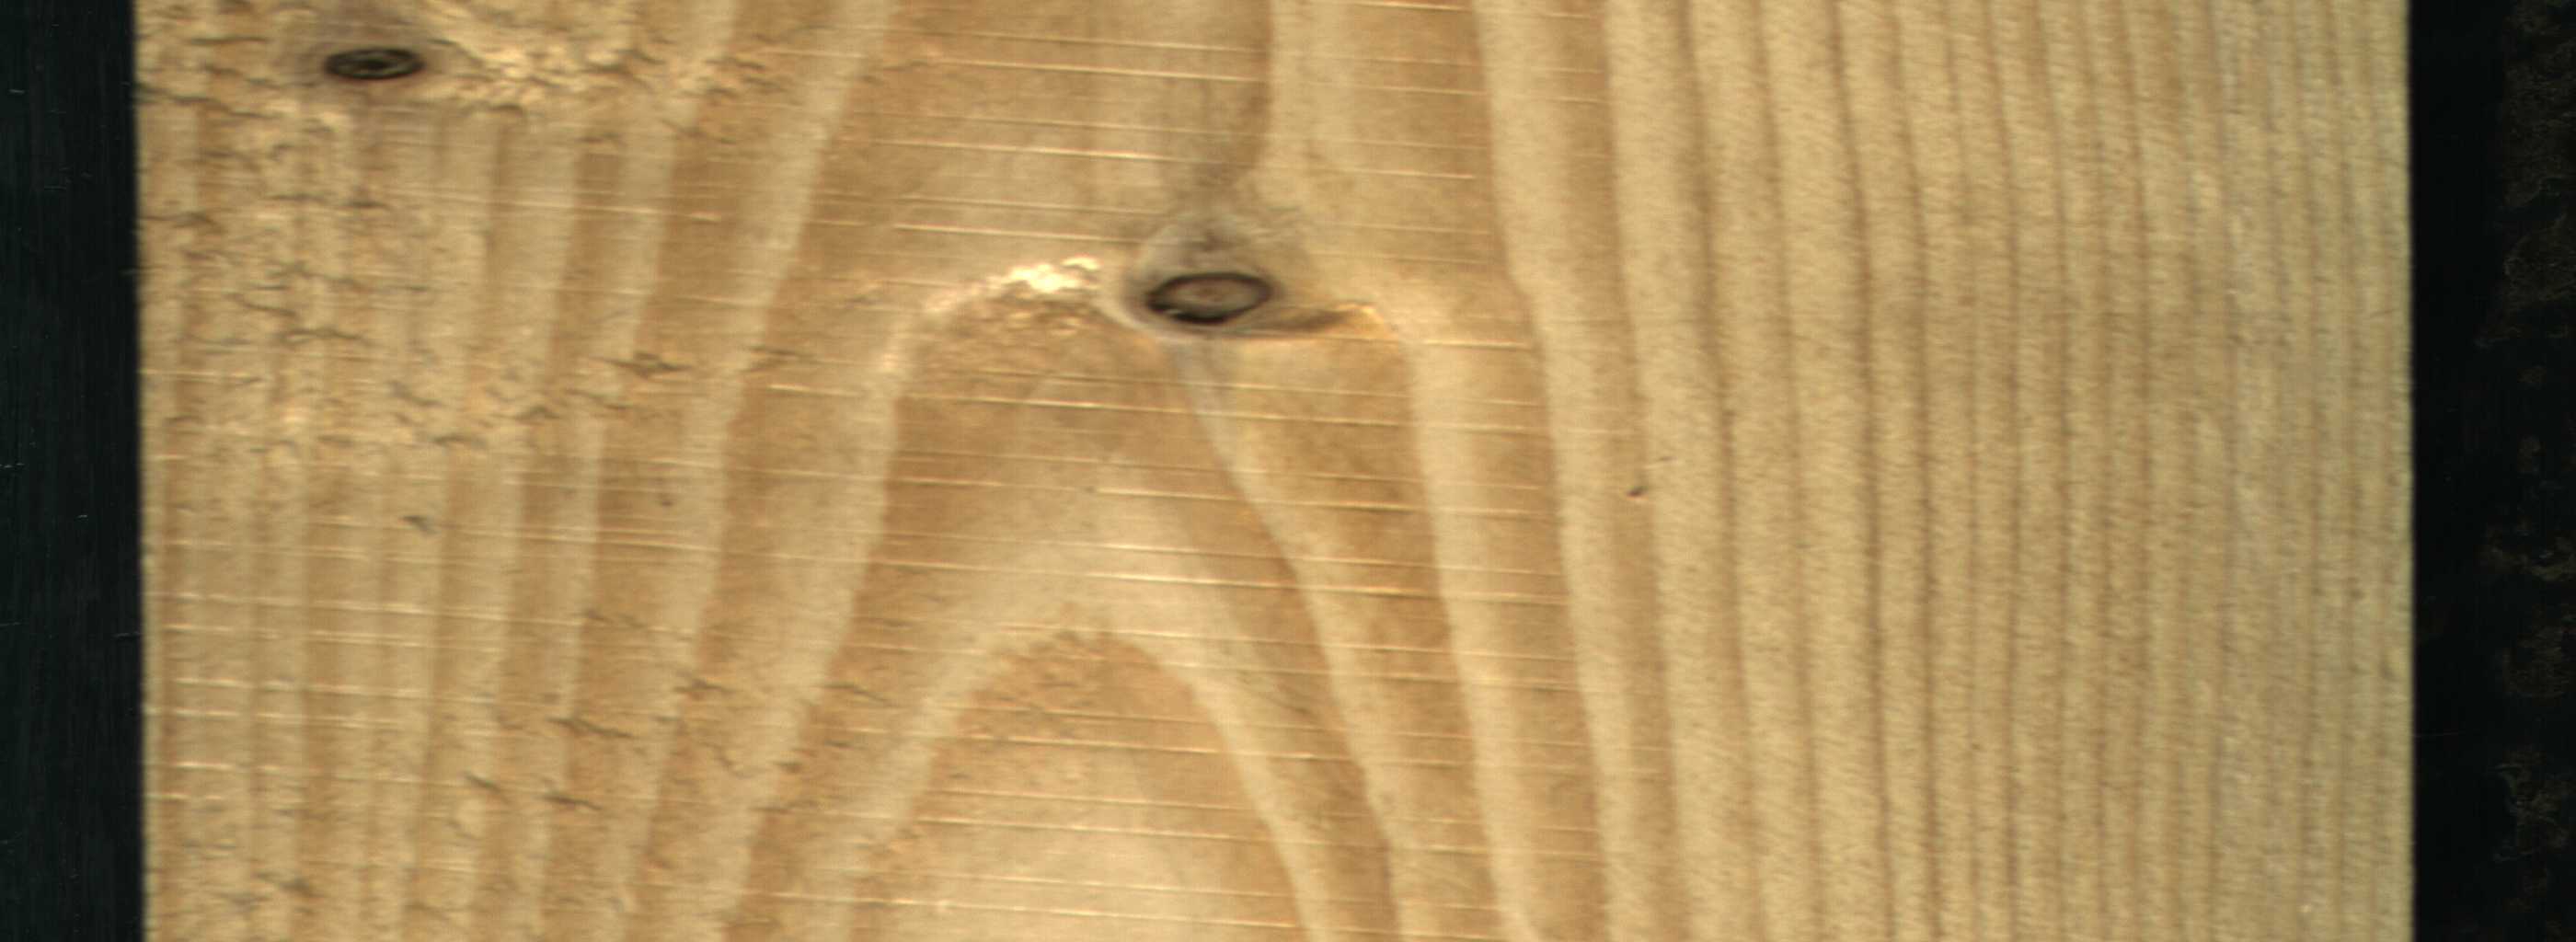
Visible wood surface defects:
Dead_Knot
Dead_Knot